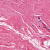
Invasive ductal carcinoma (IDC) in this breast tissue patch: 0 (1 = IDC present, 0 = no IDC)